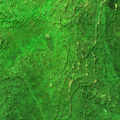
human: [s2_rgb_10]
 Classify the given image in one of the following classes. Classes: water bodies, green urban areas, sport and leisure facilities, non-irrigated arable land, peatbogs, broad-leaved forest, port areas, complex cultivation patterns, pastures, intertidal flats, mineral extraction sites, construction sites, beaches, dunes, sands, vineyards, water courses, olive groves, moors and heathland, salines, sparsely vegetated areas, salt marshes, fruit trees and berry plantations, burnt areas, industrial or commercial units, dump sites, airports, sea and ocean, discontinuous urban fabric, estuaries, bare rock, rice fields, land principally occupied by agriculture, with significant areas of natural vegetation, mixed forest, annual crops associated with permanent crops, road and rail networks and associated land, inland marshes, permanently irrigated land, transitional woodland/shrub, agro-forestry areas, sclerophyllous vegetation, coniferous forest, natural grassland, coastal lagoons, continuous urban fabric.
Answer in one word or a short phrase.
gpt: broad-leaved forest